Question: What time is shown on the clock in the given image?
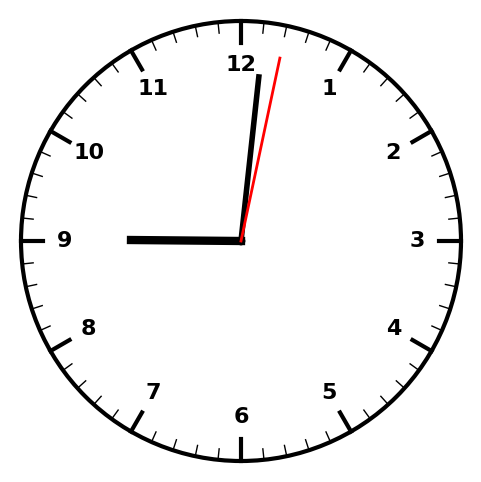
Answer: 09:01:02